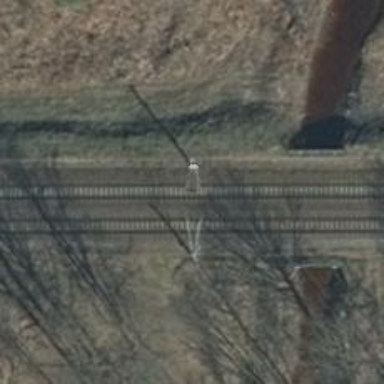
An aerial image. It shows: Milestone along the railway track with catenary mast.